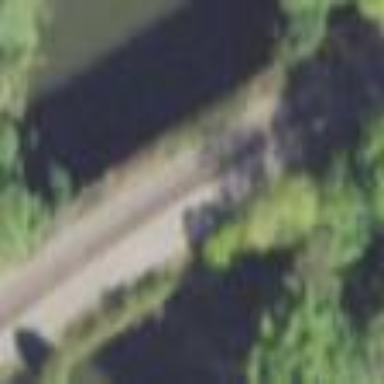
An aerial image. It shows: Man-made bridge.